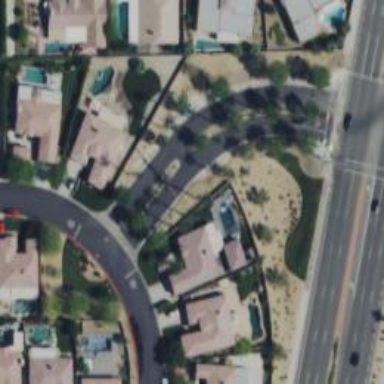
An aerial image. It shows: Residential road.